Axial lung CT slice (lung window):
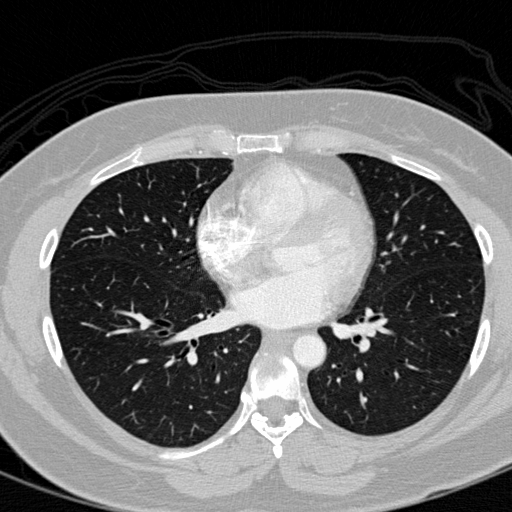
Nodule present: no